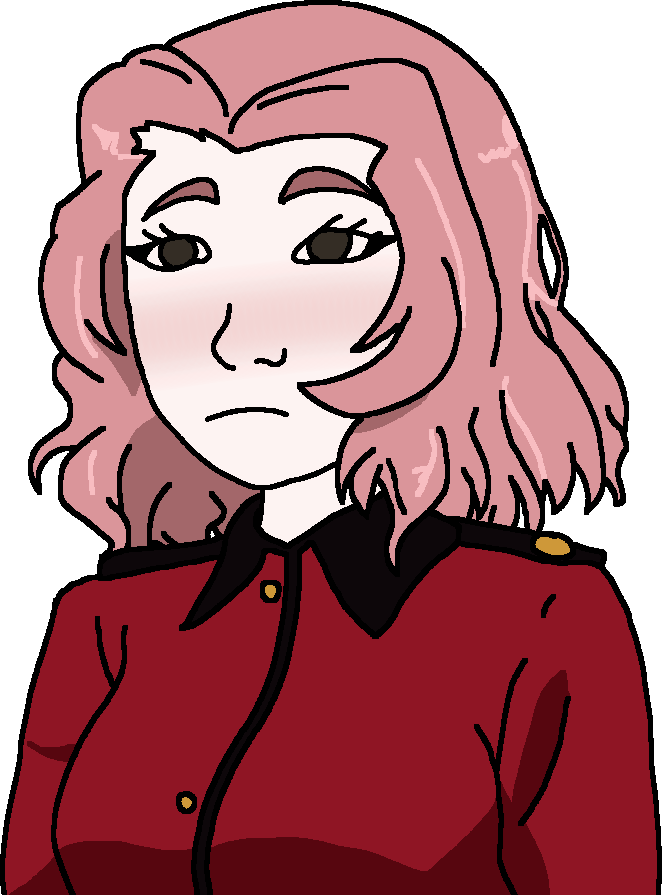
Label: 5_Doomer_Girl